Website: ulta-beauty
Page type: delivery-shipping
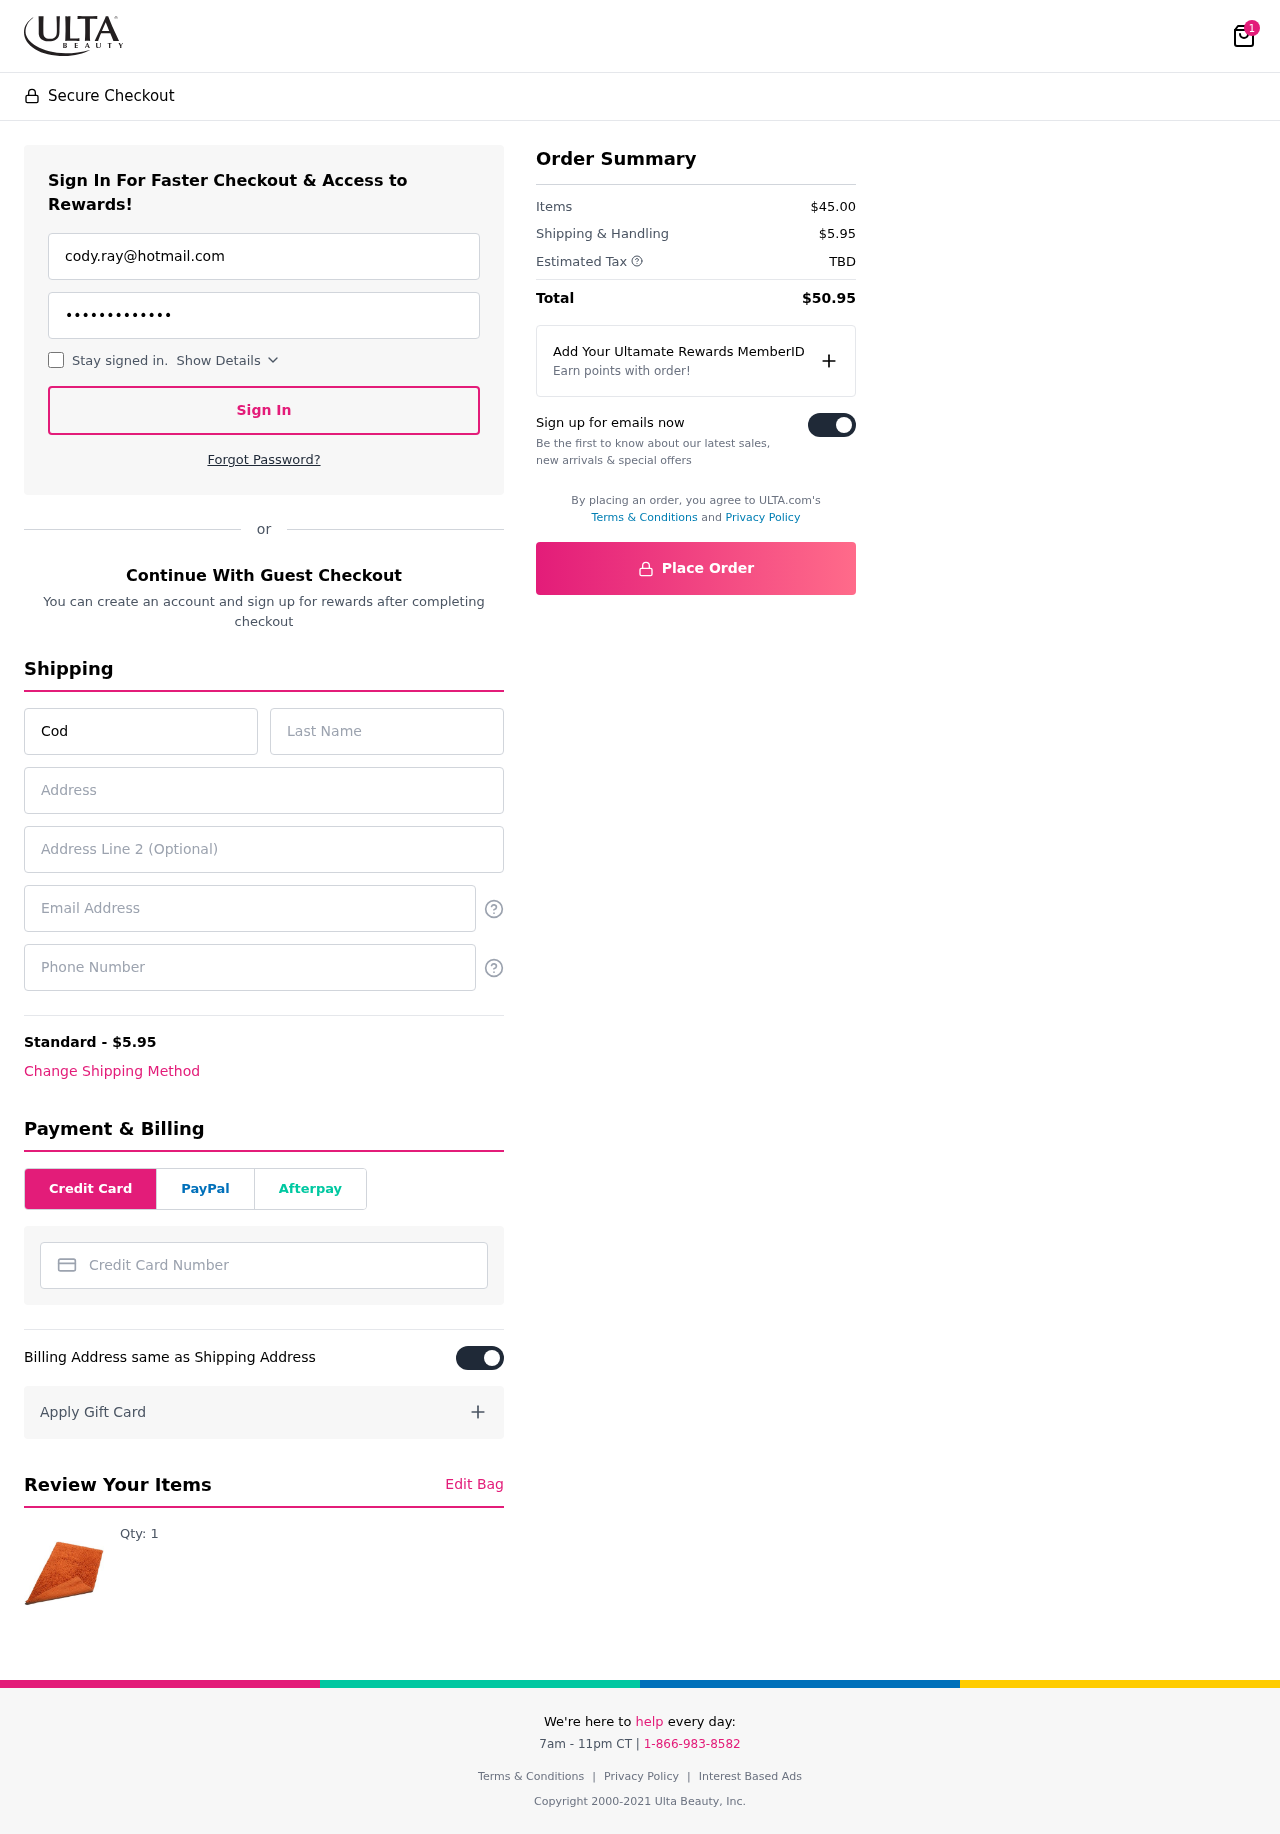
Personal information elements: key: PII_CARD_NUMBER
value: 2283 1173 5560 6241
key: PII_EMAIL
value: cody.ray@hotmail.com
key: PII_EMAIL2
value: cody.ray@hotmail.com
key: PII_FIRSTNAME
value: Cody
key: PII_LASTNAME
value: Ray
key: PII_PHONE
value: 7295509528
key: PII_STREET
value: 373 Henry Street Suite 945
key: PII_STREET2
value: Apt. 119
Product elements: key: PRODUCT1_QUANTITY
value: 1
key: PRODUCT1
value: Qty: 1
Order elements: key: ORDER_NUM_ITEMS
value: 1
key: ORDER_SHIPPING_COST
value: $5.95
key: ORDER_SUBTOTAL
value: $45.00
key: ORDER_TAX
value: TBD
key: ORDER_TOTAL
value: $50.95